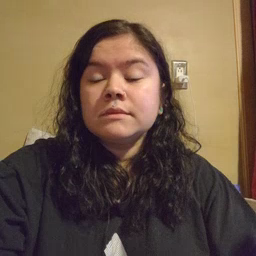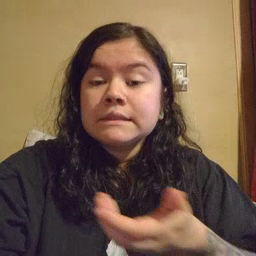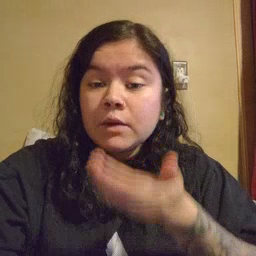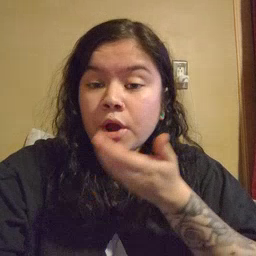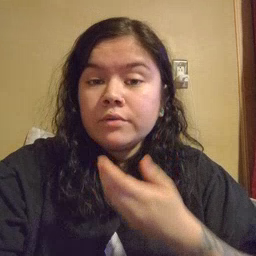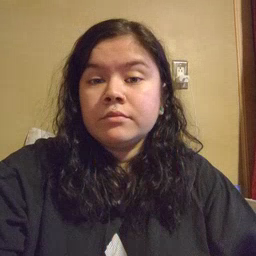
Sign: cereal